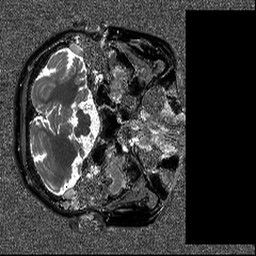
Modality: T1map
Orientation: axial
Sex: female